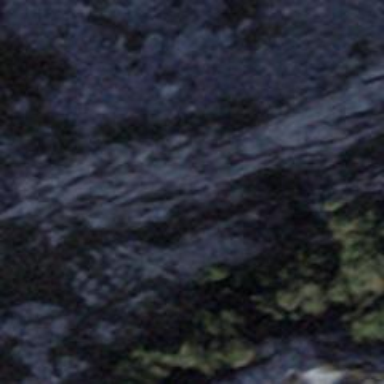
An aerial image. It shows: Natural cliff.